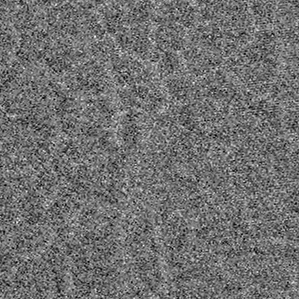
Label: frost